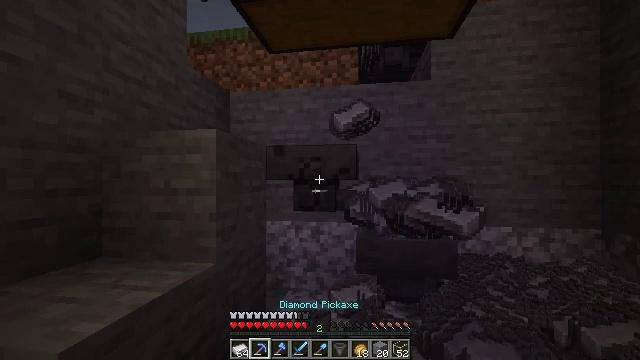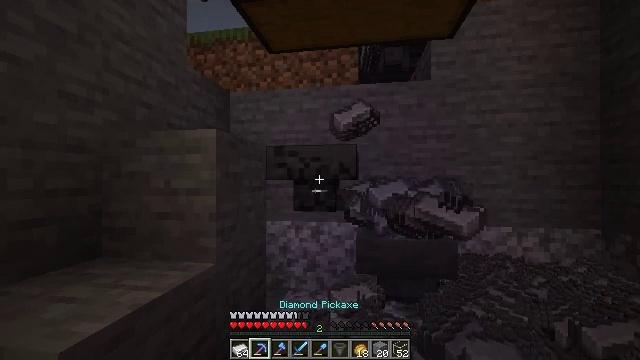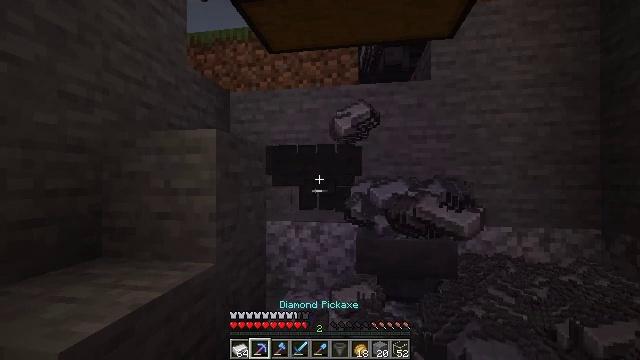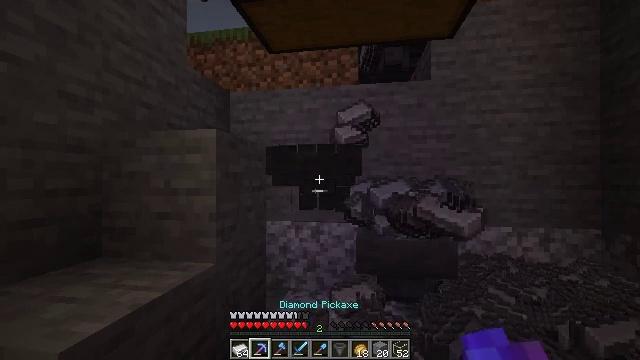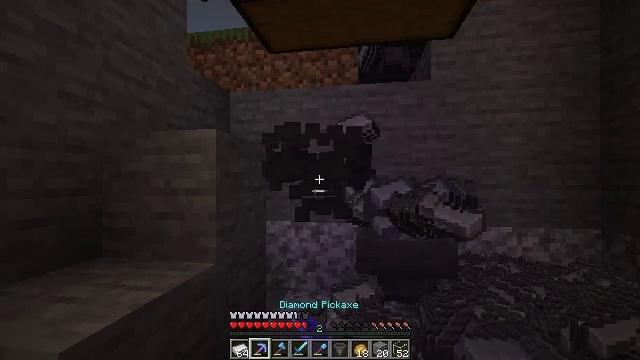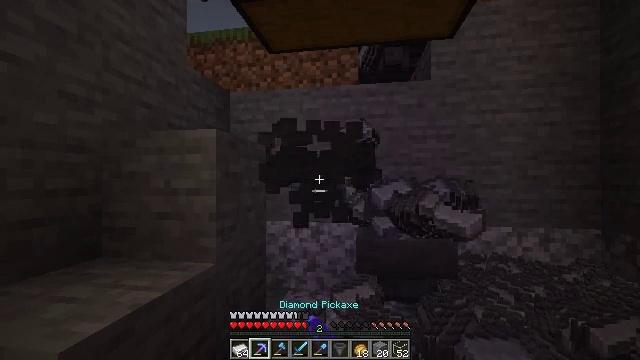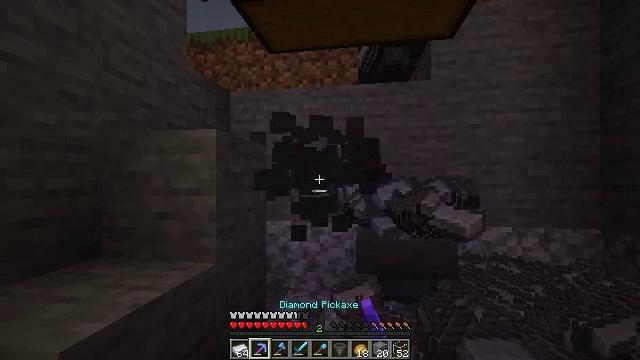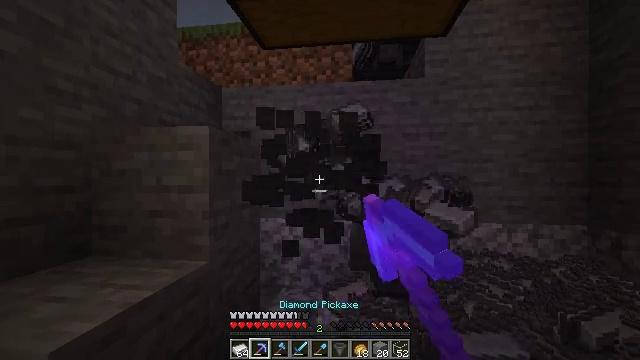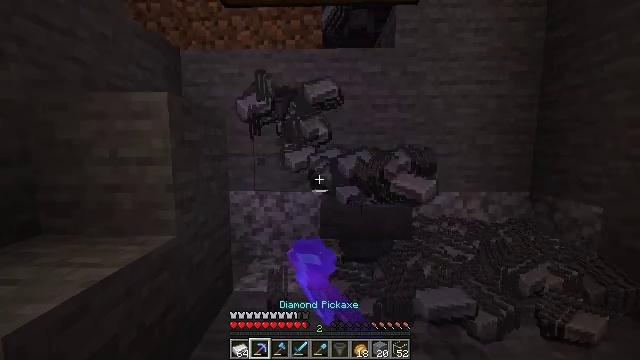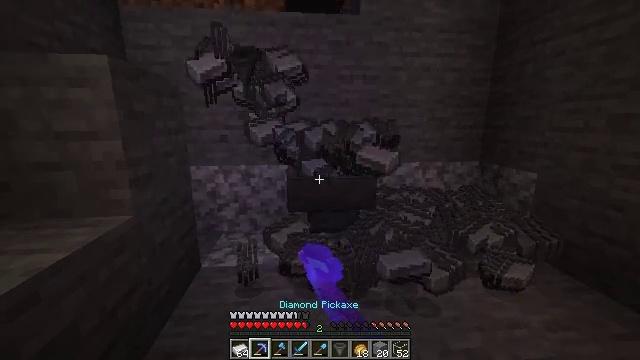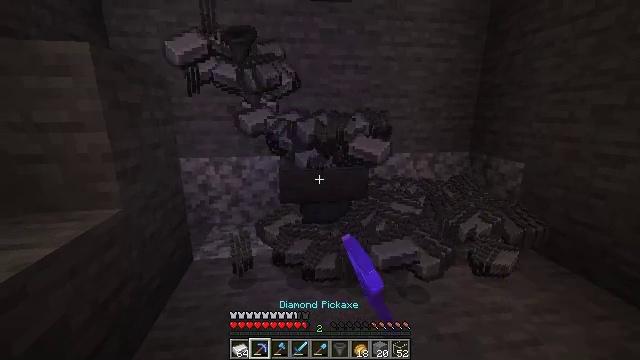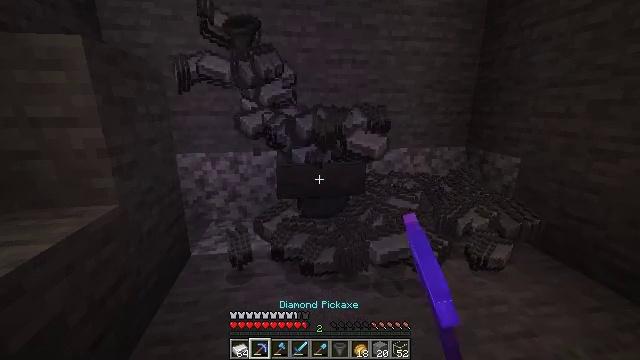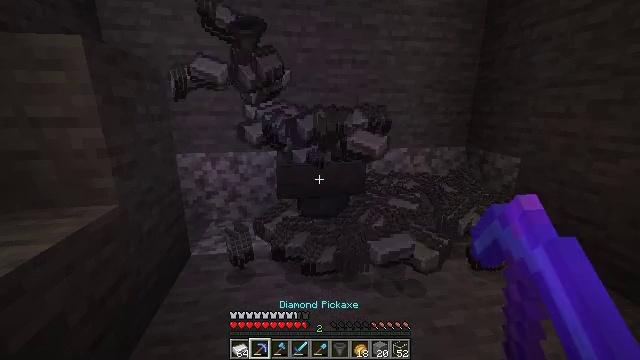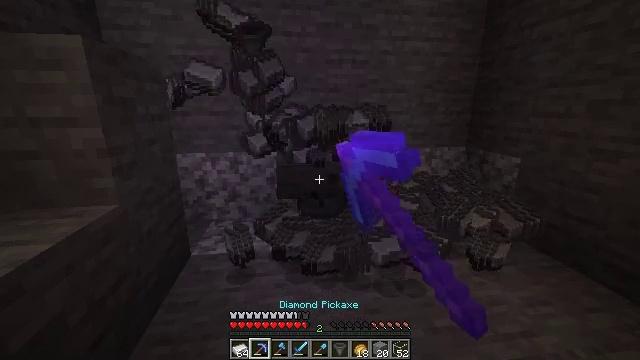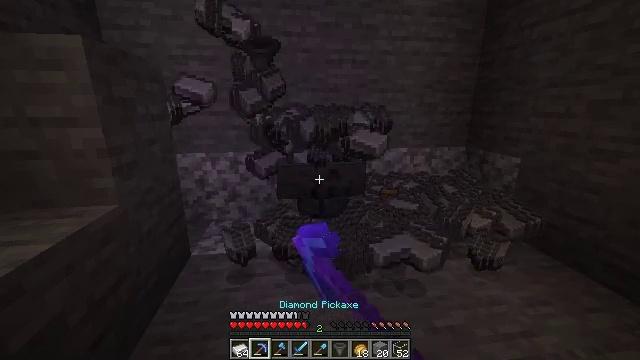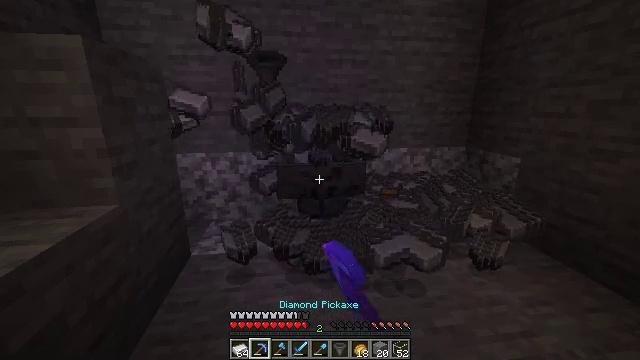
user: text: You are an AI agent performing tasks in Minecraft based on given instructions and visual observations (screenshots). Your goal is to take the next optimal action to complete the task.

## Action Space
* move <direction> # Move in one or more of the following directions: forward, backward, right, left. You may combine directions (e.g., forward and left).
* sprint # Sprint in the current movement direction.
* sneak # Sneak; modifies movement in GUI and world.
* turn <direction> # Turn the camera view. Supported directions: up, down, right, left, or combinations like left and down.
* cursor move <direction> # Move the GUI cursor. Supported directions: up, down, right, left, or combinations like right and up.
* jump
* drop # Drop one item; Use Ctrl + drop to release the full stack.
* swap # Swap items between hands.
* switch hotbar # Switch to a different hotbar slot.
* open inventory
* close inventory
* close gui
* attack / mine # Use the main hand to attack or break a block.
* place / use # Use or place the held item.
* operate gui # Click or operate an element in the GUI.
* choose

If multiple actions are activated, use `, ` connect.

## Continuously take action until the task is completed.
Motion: motion action
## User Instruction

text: Mine the hopper to collect it.
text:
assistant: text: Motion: attack / mine
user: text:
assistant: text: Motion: attack / mine
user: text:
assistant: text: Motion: attack / mine
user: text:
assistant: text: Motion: attack / mine
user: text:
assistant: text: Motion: attack / mine
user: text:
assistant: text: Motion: attack / mine
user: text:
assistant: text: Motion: turn right
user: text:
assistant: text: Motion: turn right and down
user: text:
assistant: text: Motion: turn right and down
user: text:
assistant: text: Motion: turn right and down
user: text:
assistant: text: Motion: turn down
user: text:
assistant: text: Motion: attack / mine
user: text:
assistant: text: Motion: attack / mine
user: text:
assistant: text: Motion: attack / mine
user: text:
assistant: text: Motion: attack / mine
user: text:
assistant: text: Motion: attack / mine
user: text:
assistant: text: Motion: attack / mine
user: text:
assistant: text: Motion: attack / mine
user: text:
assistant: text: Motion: attack / mine
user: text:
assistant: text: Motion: attack / mine
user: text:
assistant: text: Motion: attack / mine
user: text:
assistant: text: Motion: attack / mine